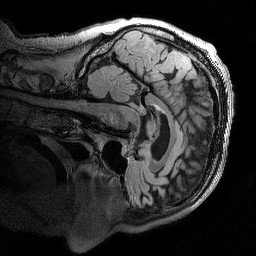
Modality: T2w
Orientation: sagittal
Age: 66
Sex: male
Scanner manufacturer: siemens
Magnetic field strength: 3 T
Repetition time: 5 s
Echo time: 0.386 s